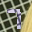
Label: 7